Field crop: maize
Growth stage: 1
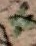
Species: chenopodium